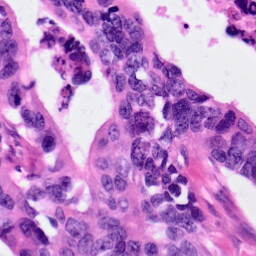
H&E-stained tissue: Pancreatic